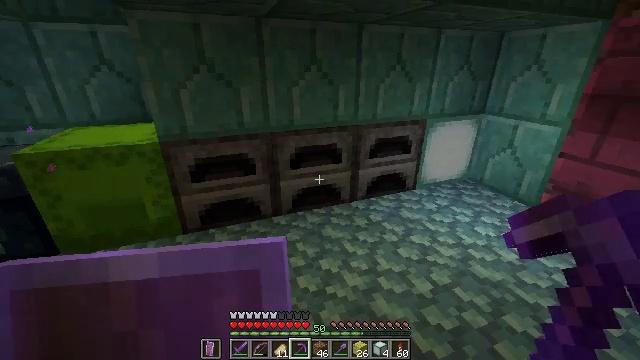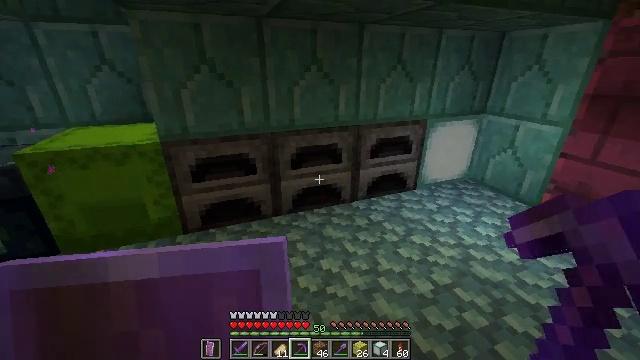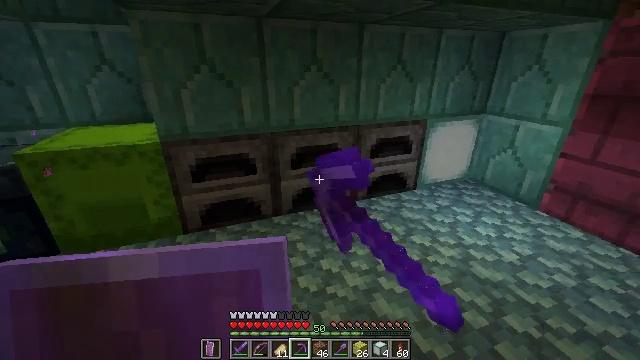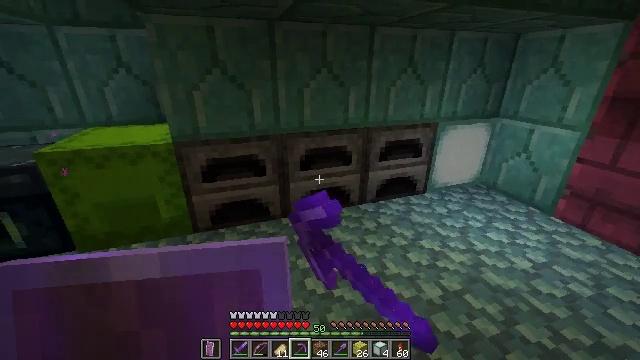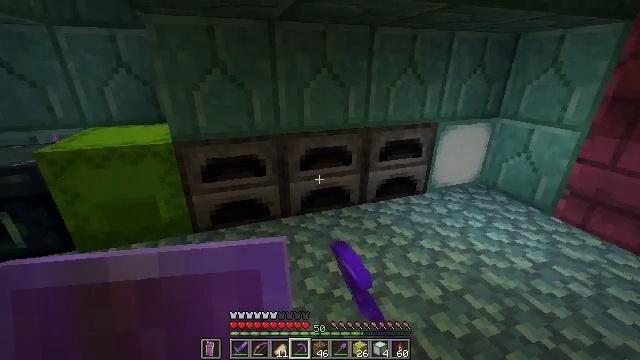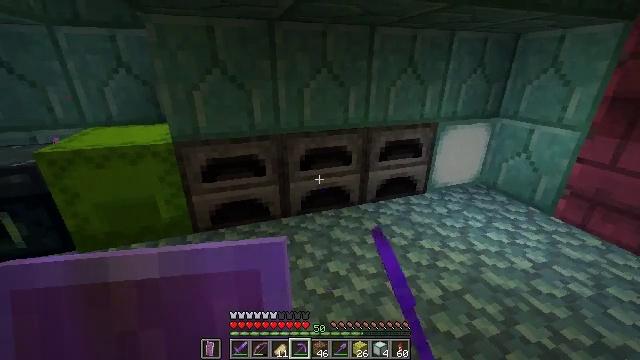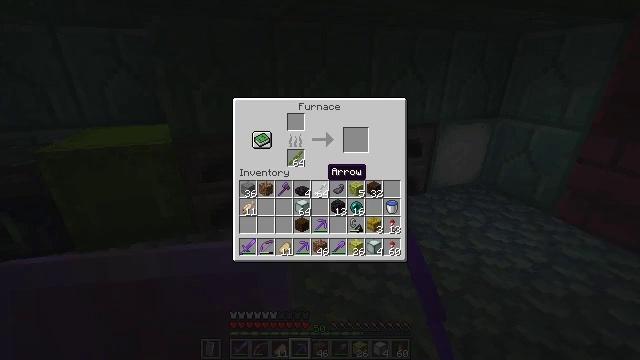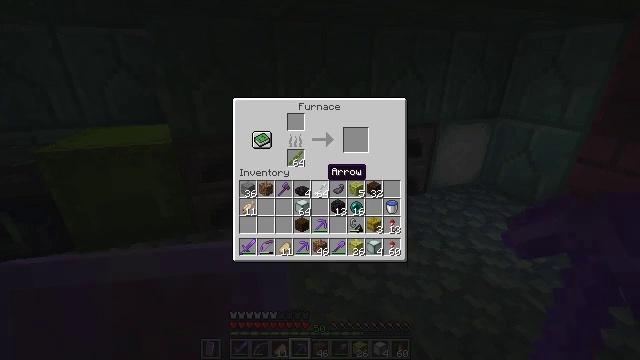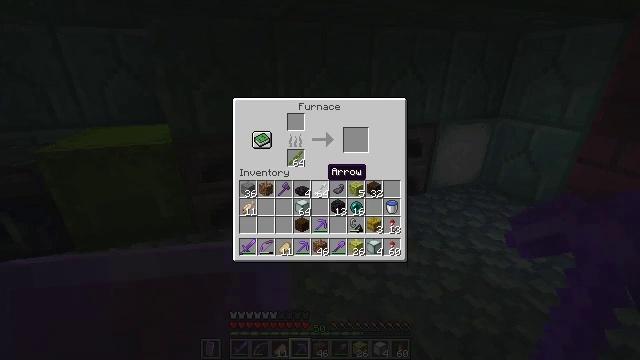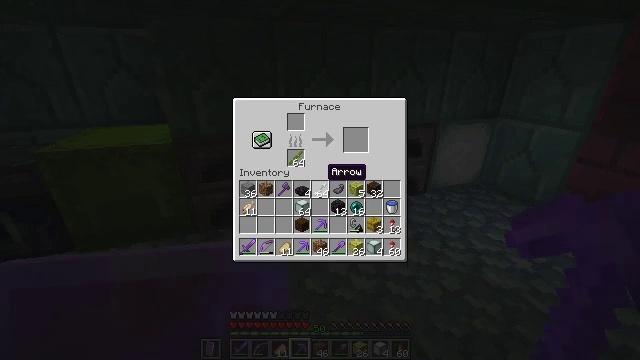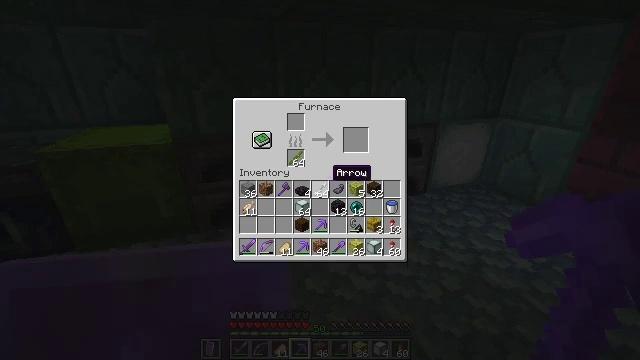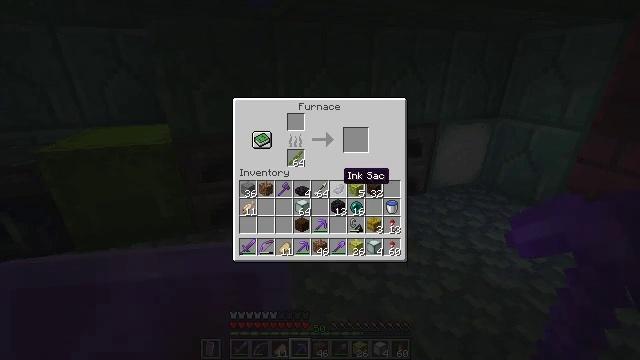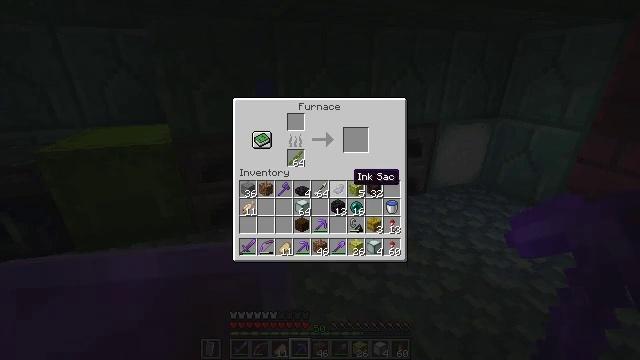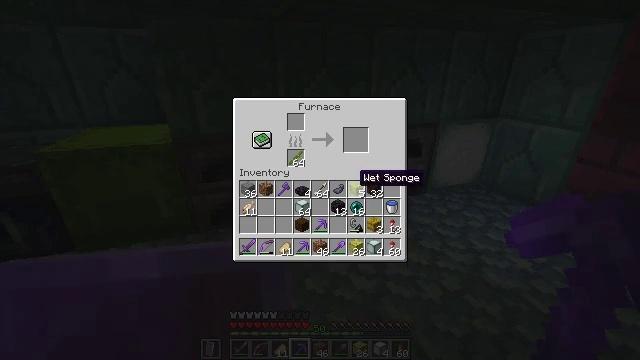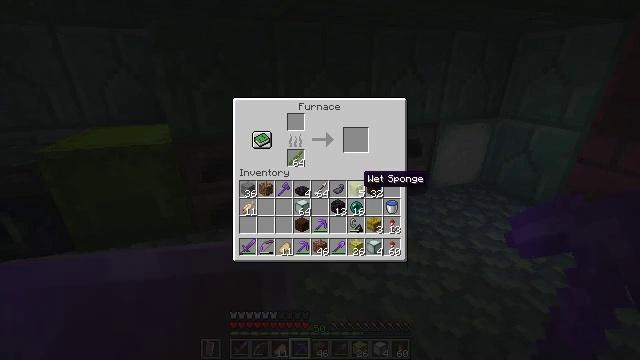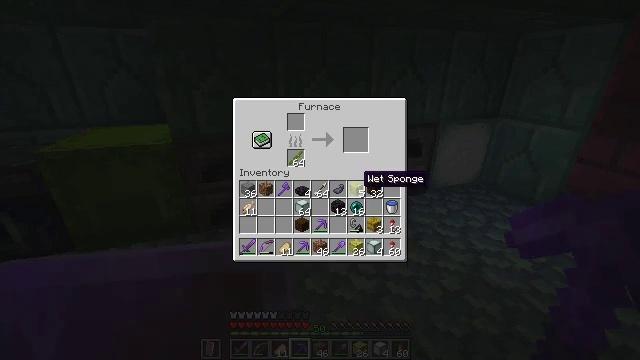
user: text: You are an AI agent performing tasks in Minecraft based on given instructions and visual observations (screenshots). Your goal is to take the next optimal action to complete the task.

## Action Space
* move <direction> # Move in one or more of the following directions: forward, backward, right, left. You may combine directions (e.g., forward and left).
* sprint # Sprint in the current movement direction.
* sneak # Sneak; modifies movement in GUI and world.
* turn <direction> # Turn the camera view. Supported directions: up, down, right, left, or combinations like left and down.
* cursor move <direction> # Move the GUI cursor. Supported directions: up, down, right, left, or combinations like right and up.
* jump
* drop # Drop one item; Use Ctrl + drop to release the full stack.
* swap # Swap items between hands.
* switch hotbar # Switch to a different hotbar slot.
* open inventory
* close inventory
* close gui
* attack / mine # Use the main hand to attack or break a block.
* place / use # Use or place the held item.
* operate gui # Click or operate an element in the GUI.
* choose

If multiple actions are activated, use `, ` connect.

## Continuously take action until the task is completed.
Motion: motion action
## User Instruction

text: craft item air
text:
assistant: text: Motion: use / place
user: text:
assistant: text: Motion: use / place
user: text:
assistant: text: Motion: turn left, use / place
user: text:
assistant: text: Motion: no_op
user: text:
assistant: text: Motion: no_op
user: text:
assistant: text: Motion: no_op
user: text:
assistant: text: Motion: no_op
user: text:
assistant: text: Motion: no_op
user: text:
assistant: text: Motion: no_op
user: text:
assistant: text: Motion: no_op
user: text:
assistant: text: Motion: turn right
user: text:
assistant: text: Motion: turn right
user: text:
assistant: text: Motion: sneak
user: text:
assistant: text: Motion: sneak
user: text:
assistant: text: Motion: sneak
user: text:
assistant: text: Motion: sneak
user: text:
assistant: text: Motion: sneak
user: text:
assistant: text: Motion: sneak
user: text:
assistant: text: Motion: sneak, attack / mine
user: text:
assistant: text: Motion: sneak, attack / mine
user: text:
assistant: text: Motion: sneak, attack / mine
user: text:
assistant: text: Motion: sneak
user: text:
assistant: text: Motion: sneak
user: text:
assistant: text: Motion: no_op
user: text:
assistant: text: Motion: no_op
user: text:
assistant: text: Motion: no_op
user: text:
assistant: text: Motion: no_op
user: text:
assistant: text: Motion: no_op
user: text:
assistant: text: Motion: no_op
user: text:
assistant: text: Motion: no_op